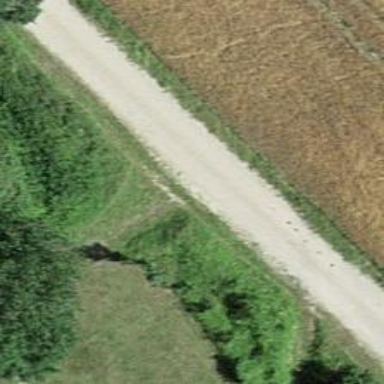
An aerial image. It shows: Gravel track with grade 2 tracktype.